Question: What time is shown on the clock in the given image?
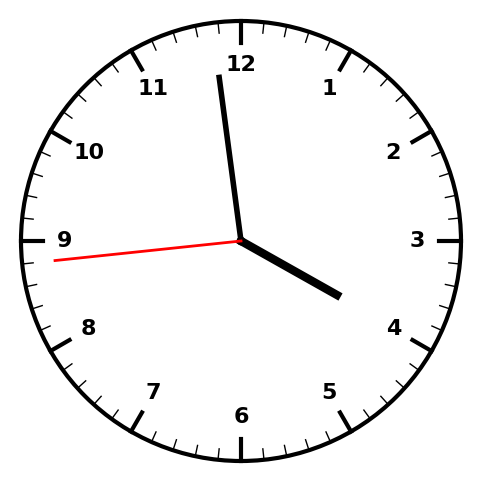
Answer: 03:58:44